Question: What is the value of this measurement?
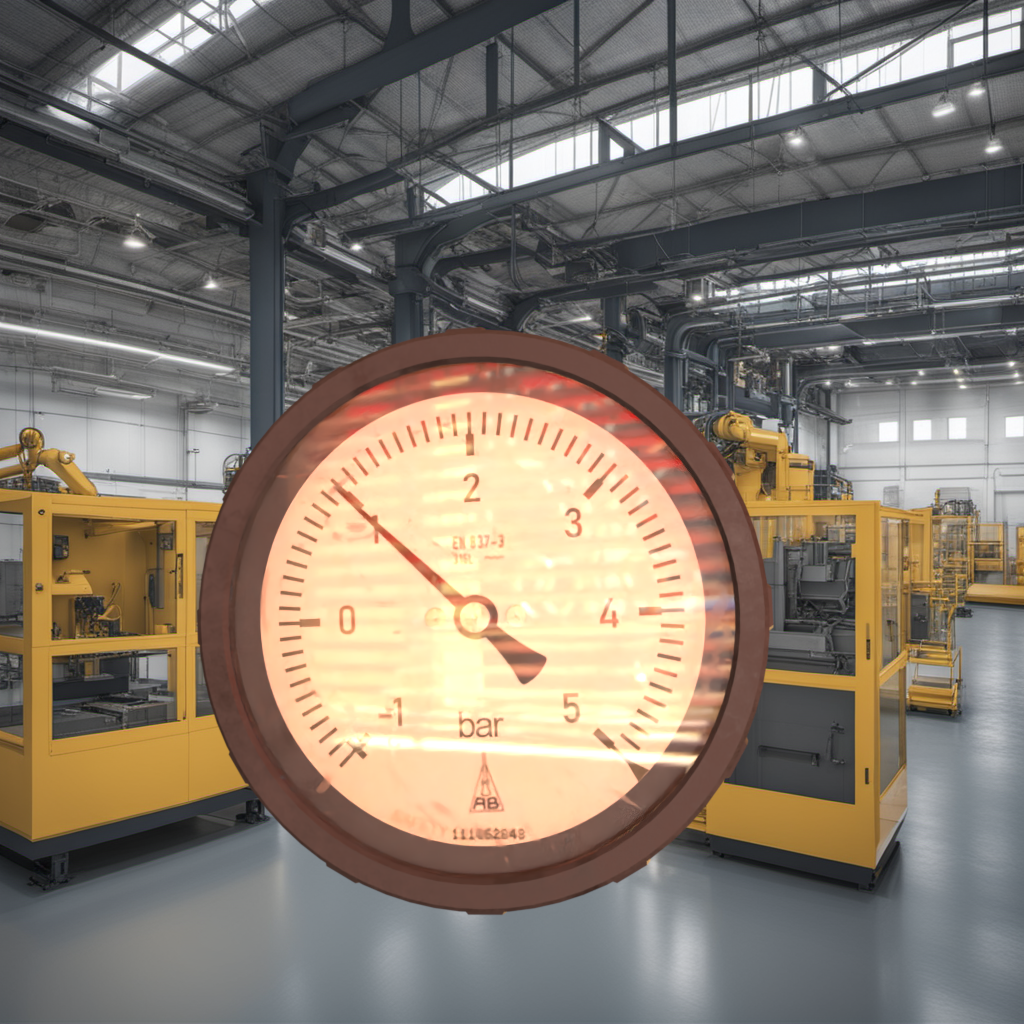
Answer: The result is 0.97
Question: What is the reading range of the measurement in the image?
Answer: The range is from -1 to 5
Question: What is the minimum and maximum value of this measurement?
Answer: The minimum value is -1 and the maximum value is 5